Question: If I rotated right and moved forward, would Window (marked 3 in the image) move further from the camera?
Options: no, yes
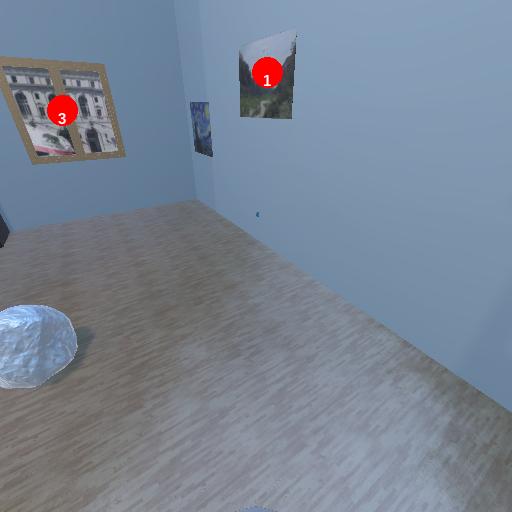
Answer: no